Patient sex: M
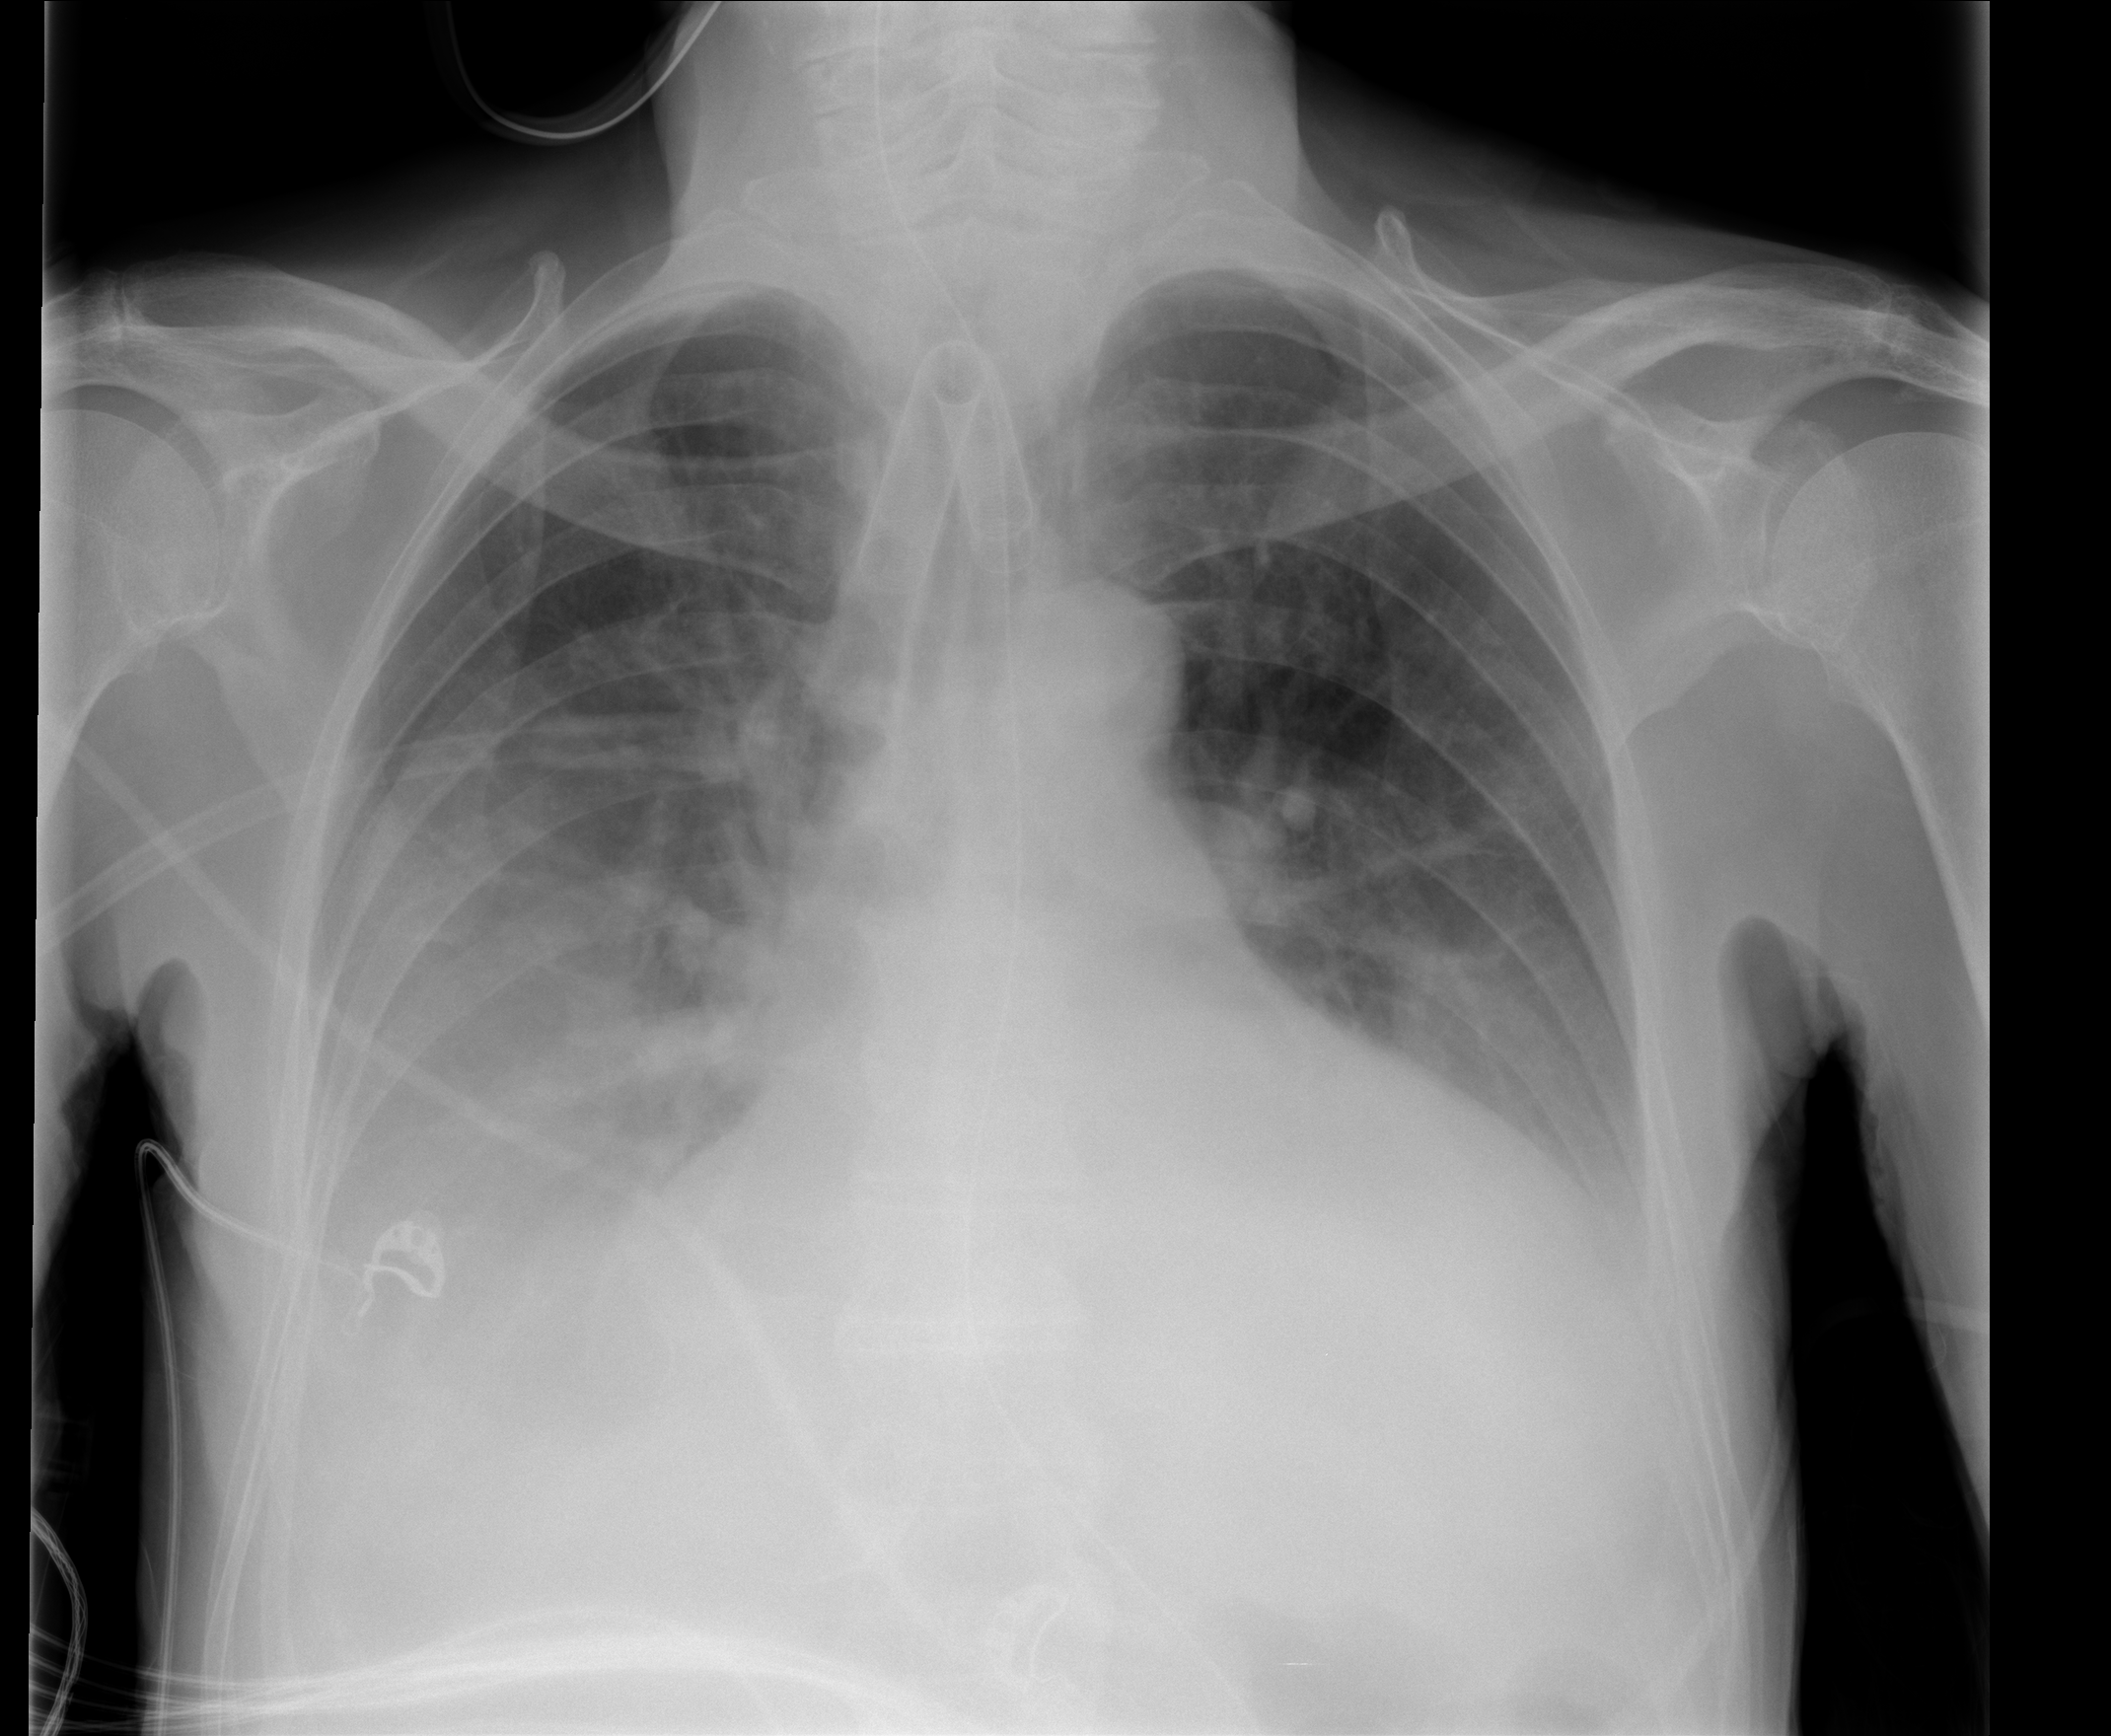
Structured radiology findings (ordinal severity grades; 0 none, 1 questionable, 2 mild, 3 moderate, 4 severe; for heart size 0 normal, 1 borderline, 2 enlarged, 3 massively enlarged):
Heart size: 3
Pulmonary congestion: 0
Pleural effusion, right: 3
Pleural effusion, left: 1
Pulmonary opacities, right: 0
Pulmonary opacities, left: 0
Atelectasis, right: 3
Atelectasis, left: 2